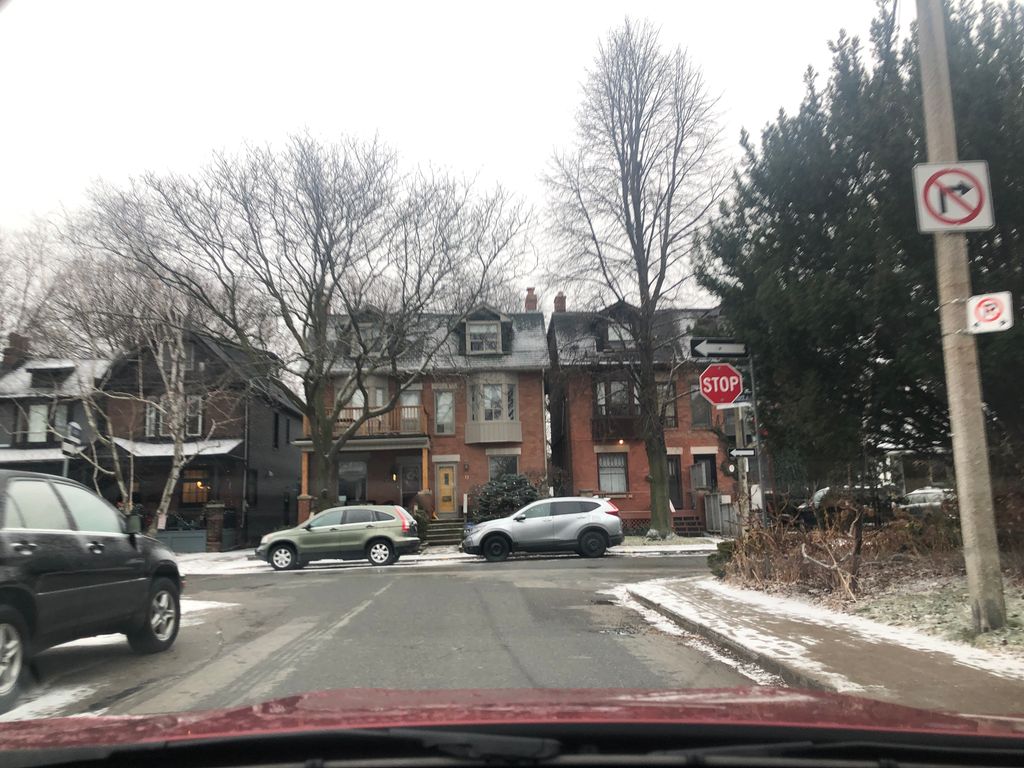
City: toronto